Question: I would like to style range slider with css but all examples I found are not styled in internet explorer 11 where slider looks like so:

Do you know how to style it and why only ie 11 show no style when defined?
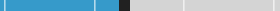
Answer: IE11 gives you a few pseudo elements related to the 'range' input, which you can read about <URL>.
1. ::-ms-fill-lower controls styling of the sliders track before the slider thumb
2. ::-ms-fill-upper same as above, but after the thumb
3. ::-ms-thumb - for the slider thumb itself.
4. ::-ms-tooltip - controls styling of the tooltip of a slider
5. ::-ms-track styles the sliders individual tracks.
An example <URL>
'''
::-ms-fill-lower {
background: coral;
}
::-ms-fill-upper {
background: peru;
}
::-ms-thumb {
background: steelblue;
}
'''